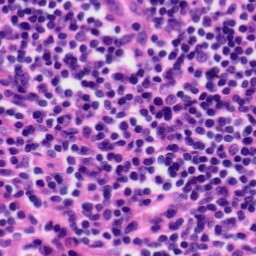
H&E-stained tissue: Tonsil